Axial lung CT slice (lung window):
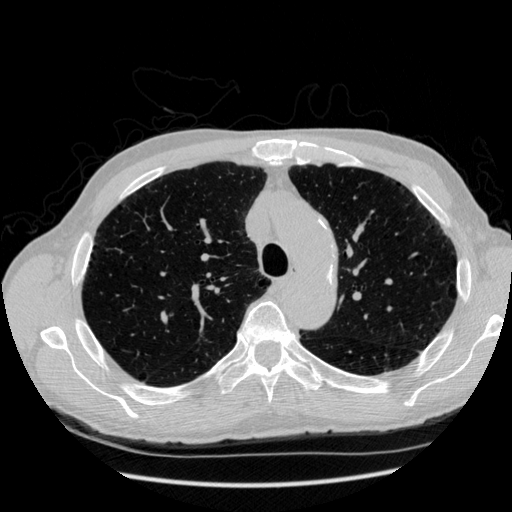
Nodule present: no